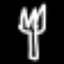
Label: fork